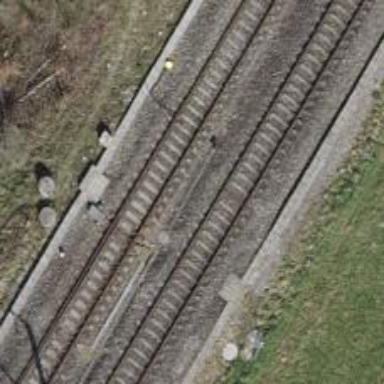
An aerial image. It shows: Railway switch.